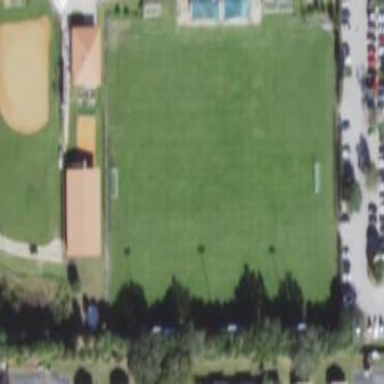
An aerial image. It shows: Grass pitch designated for soccer.